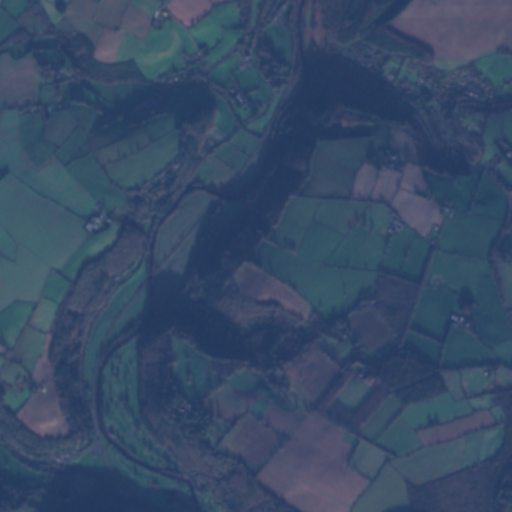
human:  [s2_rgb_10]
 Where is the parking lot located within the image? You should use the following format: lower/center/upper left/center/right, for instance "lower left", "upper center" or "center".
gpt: The parking lot is located in the lower left of the image.
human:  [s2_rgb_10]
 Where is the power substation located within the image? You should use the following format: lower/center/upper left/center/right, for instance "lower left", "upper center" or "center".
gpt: The power substation is located in the upper right of the image.
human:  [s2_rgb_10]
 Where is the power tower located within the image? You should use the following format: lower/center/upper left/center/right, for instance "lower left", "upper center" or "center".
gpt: There is no power tower in the image.